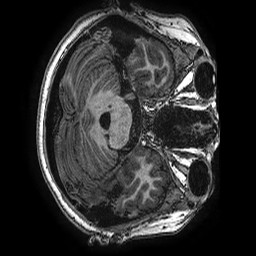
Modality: T1w
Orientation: axial
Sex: female
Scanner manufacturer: ge
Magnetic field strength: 3 T
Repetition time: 0.00766 s
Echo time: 0.003476 s